Interaction volume radius: 5 \u00c5
Interaction volume height: 20 \u00c5
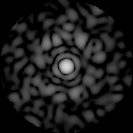
Disorder parameter: 0.7951